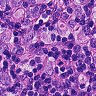
Metastatic tissue present: yes